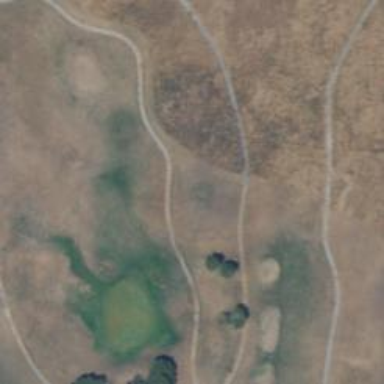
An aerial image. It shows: Pathway for golfing.